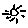
Label: sun